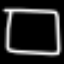
Label: square